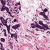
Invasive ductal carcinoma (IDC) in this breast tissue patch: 0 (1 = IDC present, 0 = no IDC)